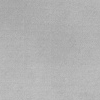
Atmospheric dust classification: dusty